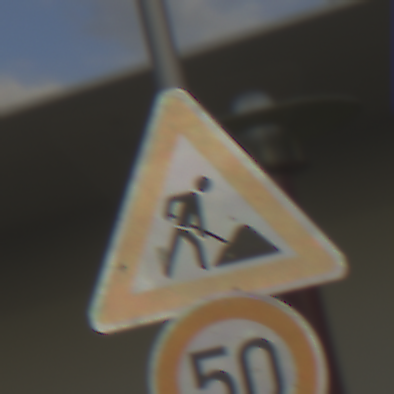
Verkehrszeichen: Arbeitsstelle
Zusatzzeichen unten: Geschwindigkeit50
Umgebung: Outdoor, Suburban
Tageszeit: MorningAfternoon
Wetter: PartlyCloudy
Licht: Natural
Jahreszeit: NotSpecified
Kontrast: MediumContrast